Field crop: maize
Growth stage: 2
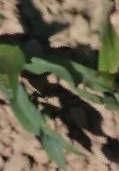
Species: maize